Field crop: tomato
Growth stage: 2
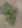
Species: solanum